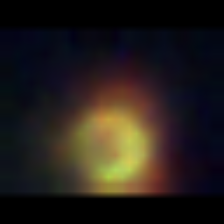
Taxon: NanoPlankton
Group: Other